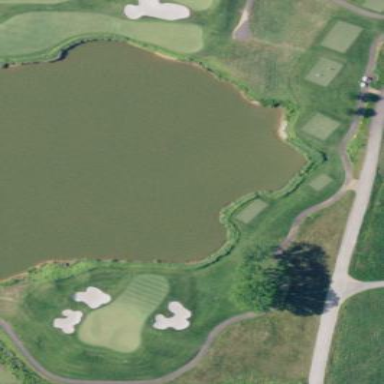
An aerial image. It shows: Golf rough area.